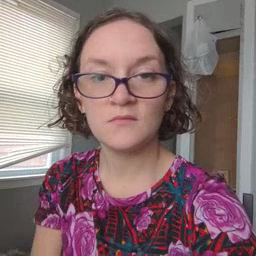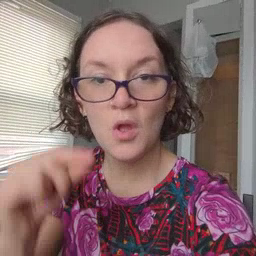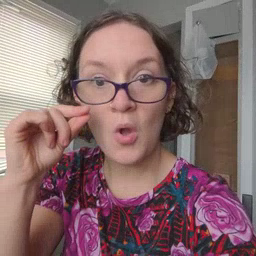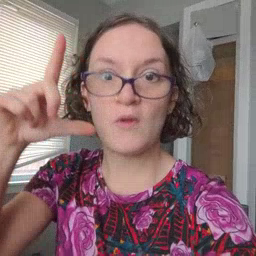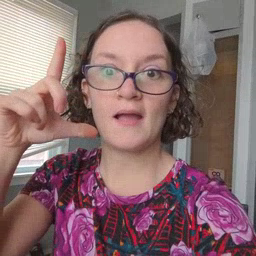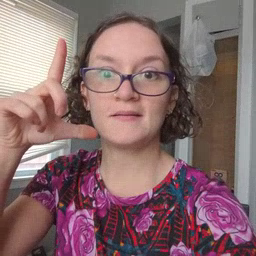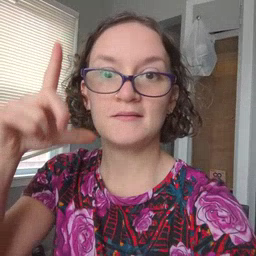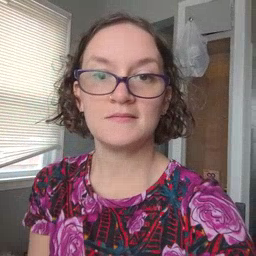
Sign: awake